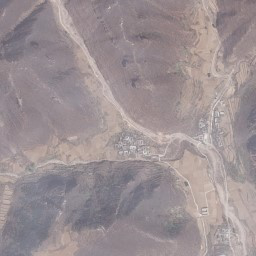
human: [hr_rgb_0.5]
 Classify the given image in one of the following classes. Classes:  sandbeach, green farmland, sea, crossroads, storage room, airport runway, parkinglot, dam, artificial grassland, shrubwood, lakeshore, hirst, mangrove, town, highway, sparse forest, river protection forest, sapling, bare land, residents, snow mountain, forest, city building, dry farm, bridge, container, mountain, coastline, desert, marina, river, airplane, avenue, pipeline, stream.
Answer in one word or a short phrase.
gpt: mountain